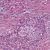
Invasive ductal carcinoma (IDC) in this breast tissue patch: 1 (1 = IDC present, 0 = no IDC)